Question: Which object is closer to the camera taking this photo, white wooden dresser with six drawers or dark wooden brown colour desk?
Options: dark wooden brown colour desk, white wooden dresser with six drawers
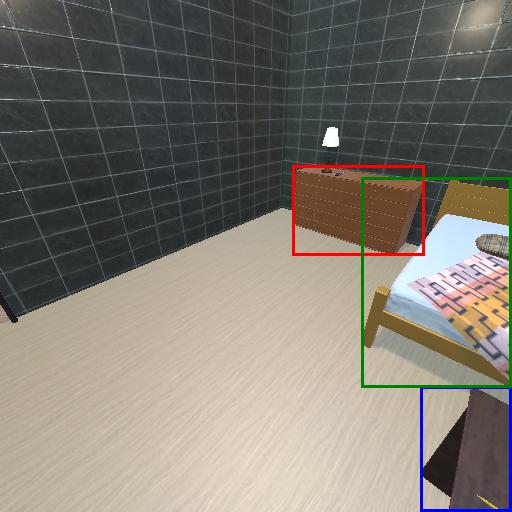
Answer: dark wooden brown colour desk